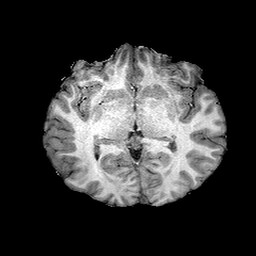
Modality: T1w
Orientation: coronal
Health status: healthy